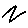
Label: zigzag